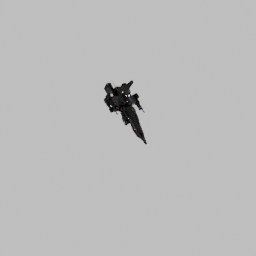
Label: mechanical